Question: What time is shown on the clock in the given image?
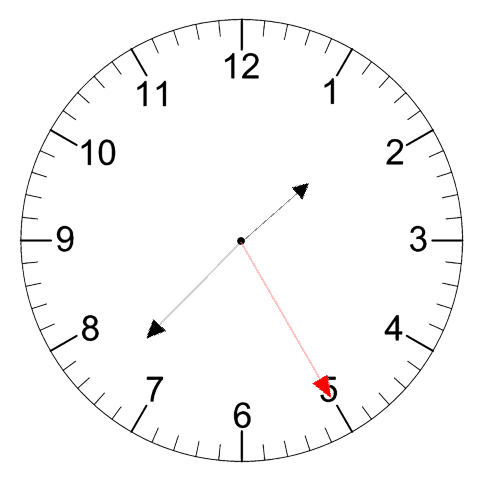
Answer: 01:37:25